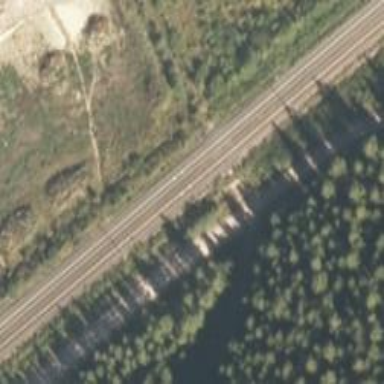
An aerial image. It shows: Railway track with continuous electrified contact lines.